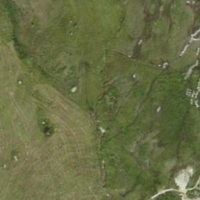
EUNIS habitat code: 23
Species observed at this site:
Eriophorum angustifolium